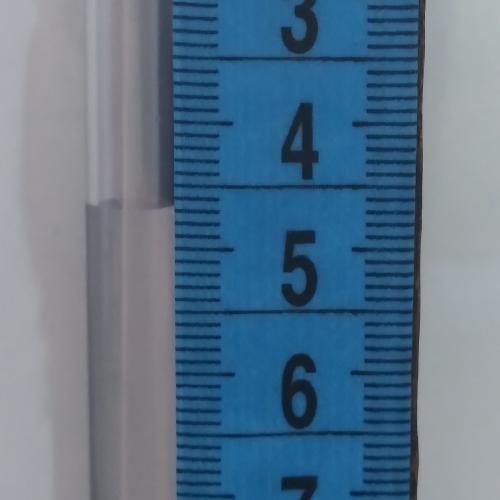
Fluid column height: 4.7 cm